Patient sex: F
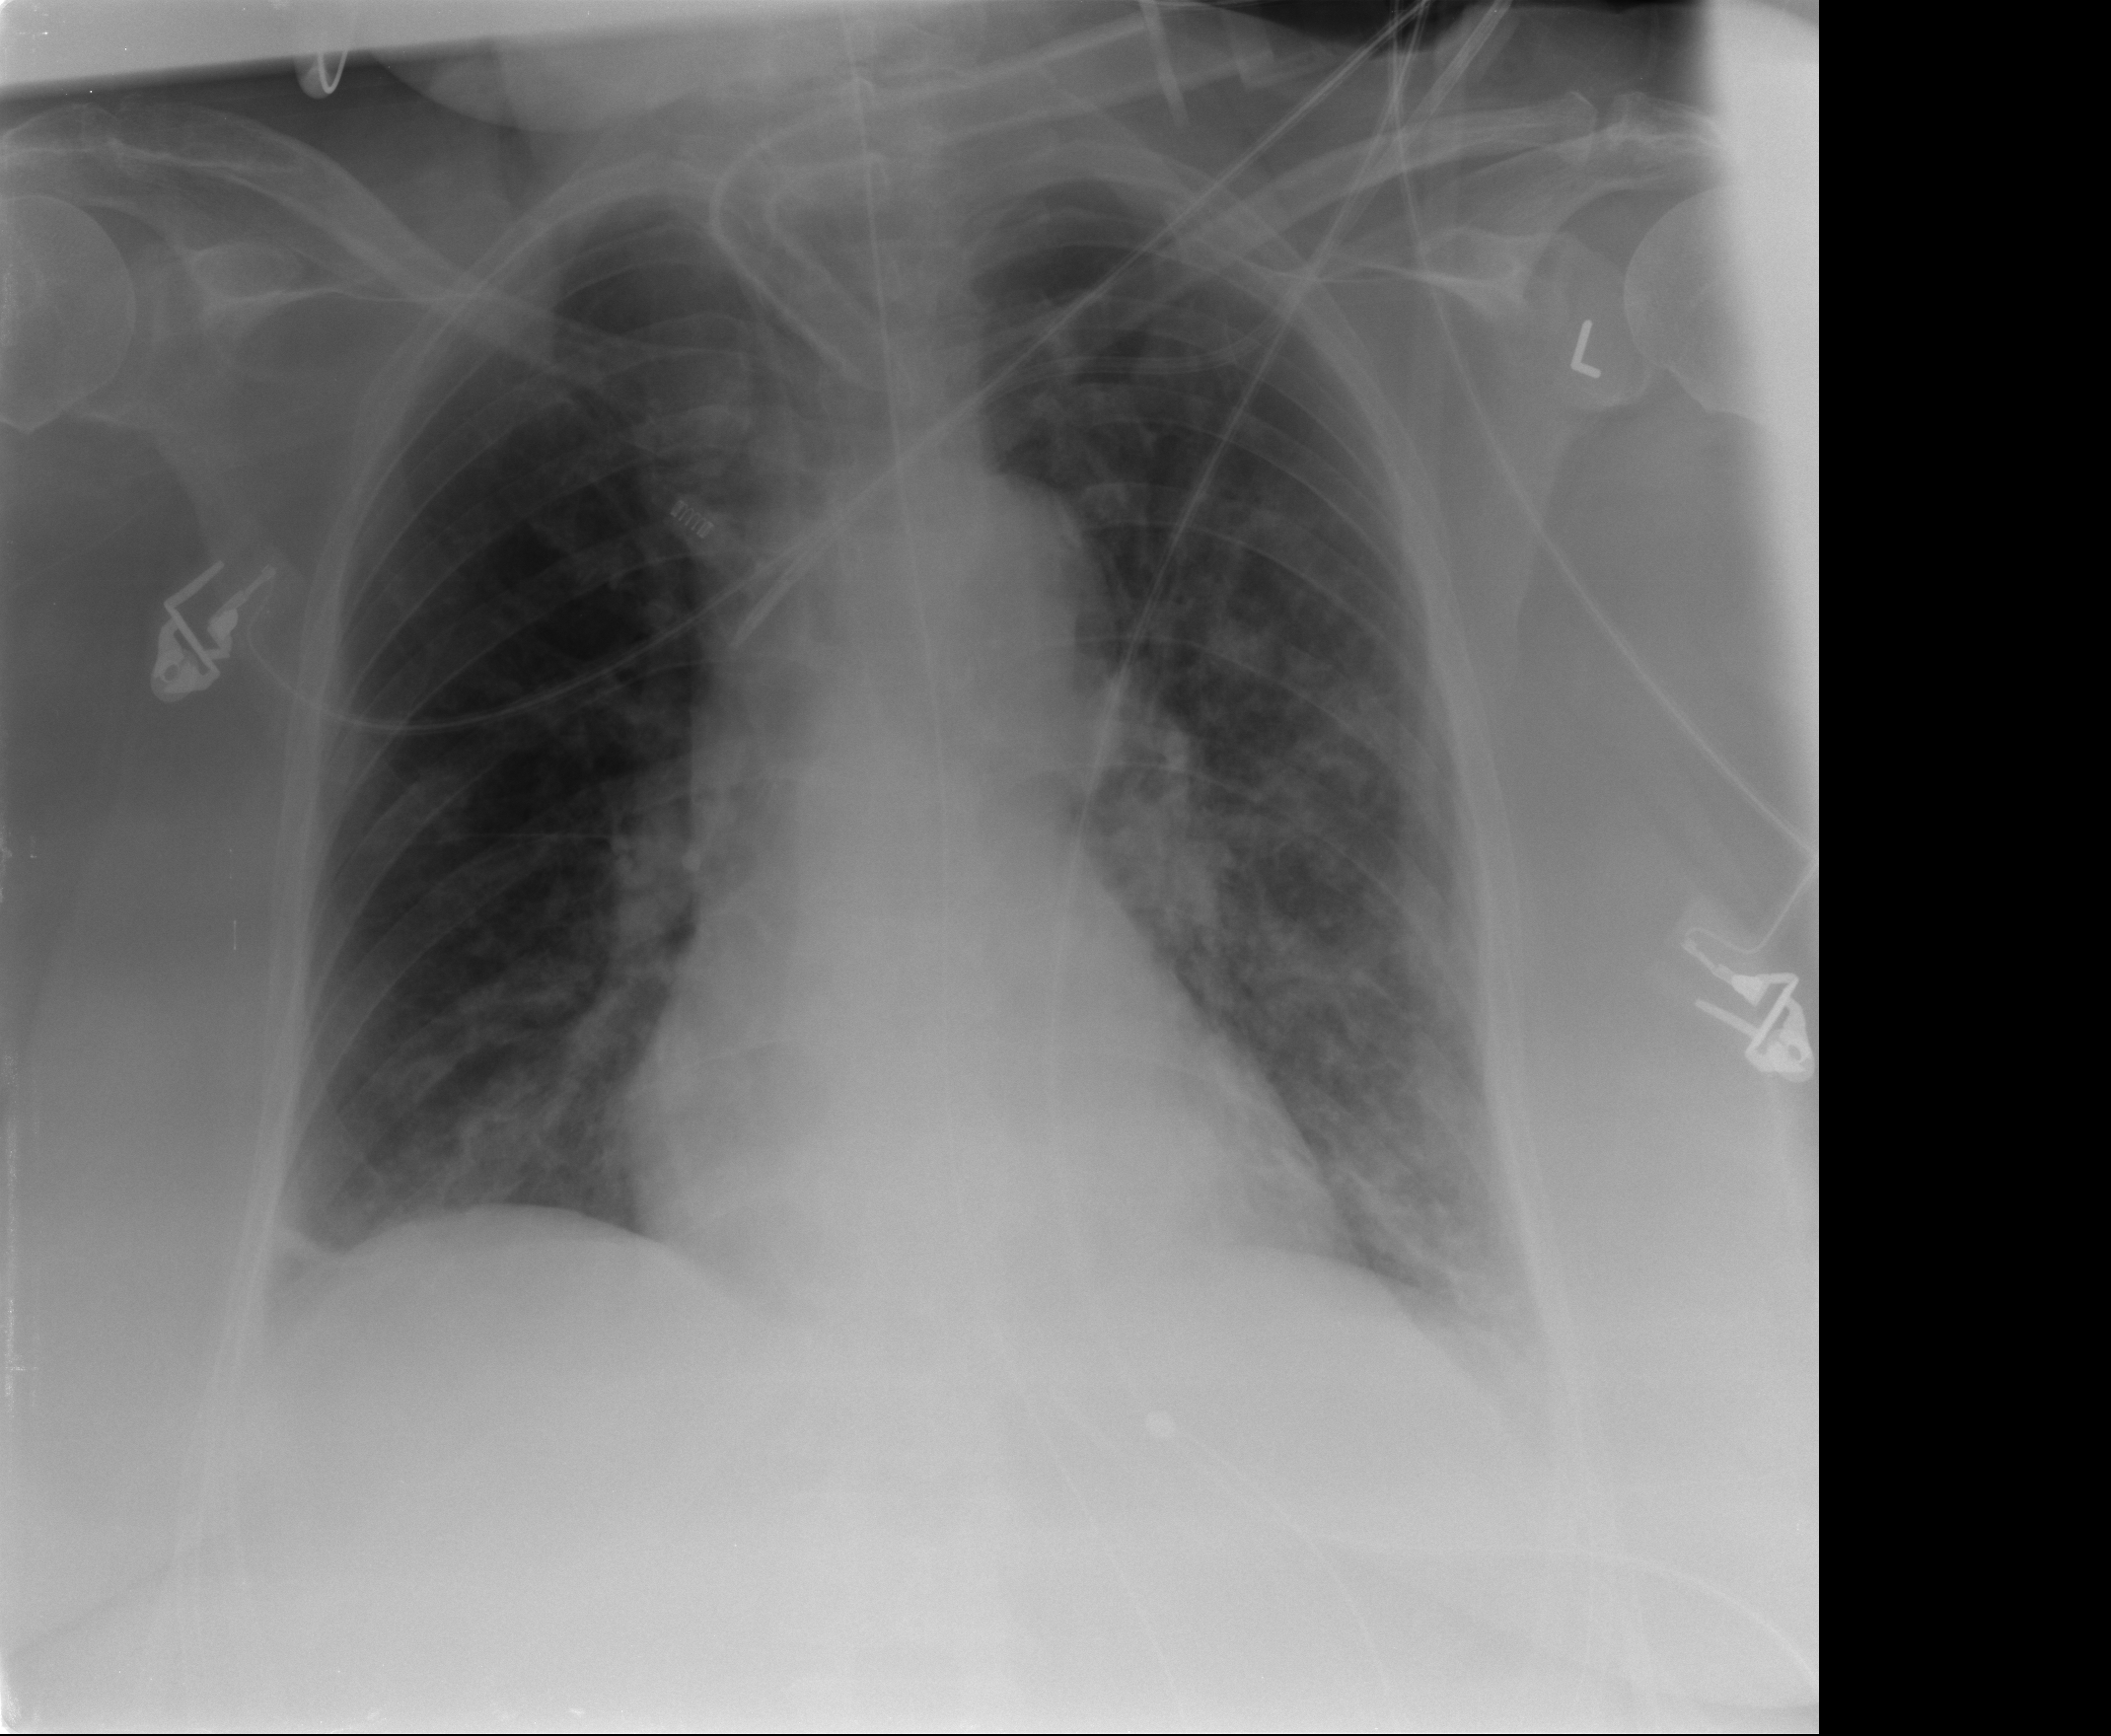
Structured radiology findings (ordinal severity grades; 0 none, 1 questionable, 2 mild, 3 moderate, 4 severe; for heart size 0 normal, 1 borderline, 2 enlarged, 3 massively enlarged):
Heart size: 0
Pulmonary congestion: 2
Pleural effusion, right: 0
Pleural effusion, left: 2
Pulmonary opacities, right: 0
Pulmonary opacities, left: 2
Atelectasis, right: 2
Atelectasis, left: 2